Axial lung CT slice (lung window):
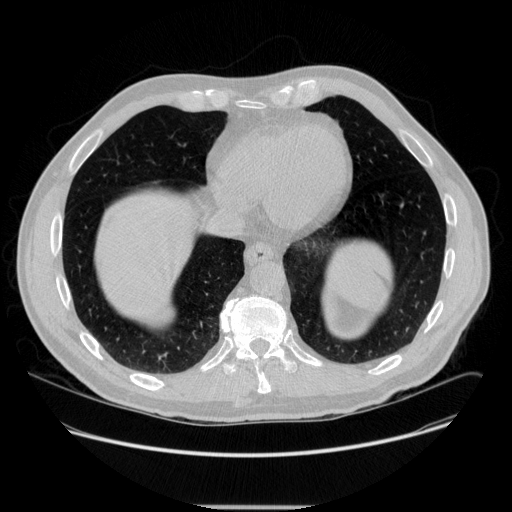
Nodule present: no